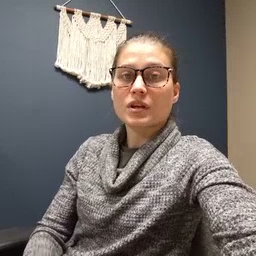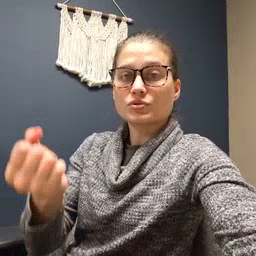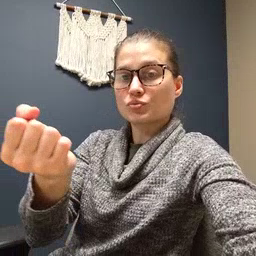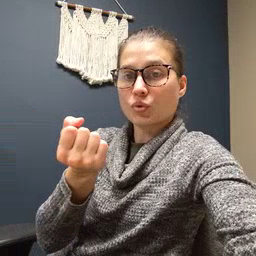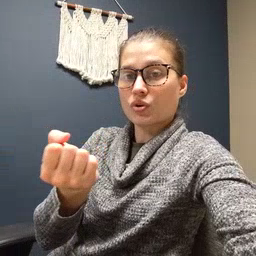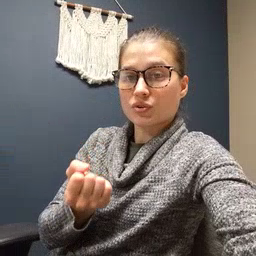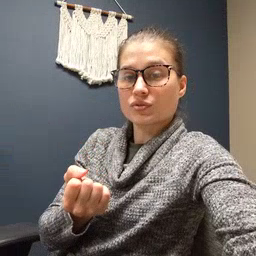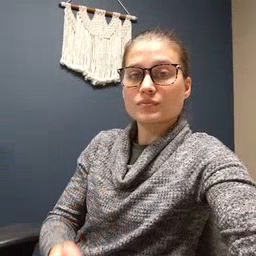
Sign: drawer